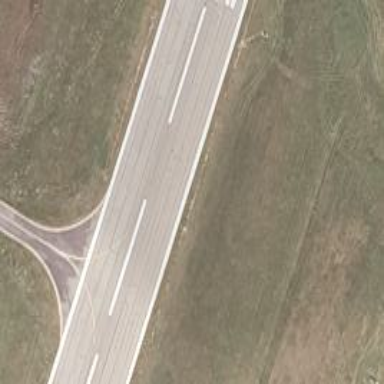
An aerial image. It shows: Asphalt runway at the airport.